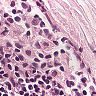
Metastatic tissue present: no